Question: When I import the android project that I downloaded from the linphone repository link that is on the site:
The following is not right and also i have build issues...
'''
copyIfNotExist(R.raw.rootca, mLinphoneRootCaFile);
'''
I am a noob with makefile and NDK, i followed the instructions in the docs of linphone and managed to set up the hello_jni ... but linphone keeps eluding me.
even downloaded the mentioned ndk packages:
> download the Android ndk (>=r9d, < r10) from google and add it to your path (no symlink !!!).
I have tried ndk-r9d and ndk-r10b
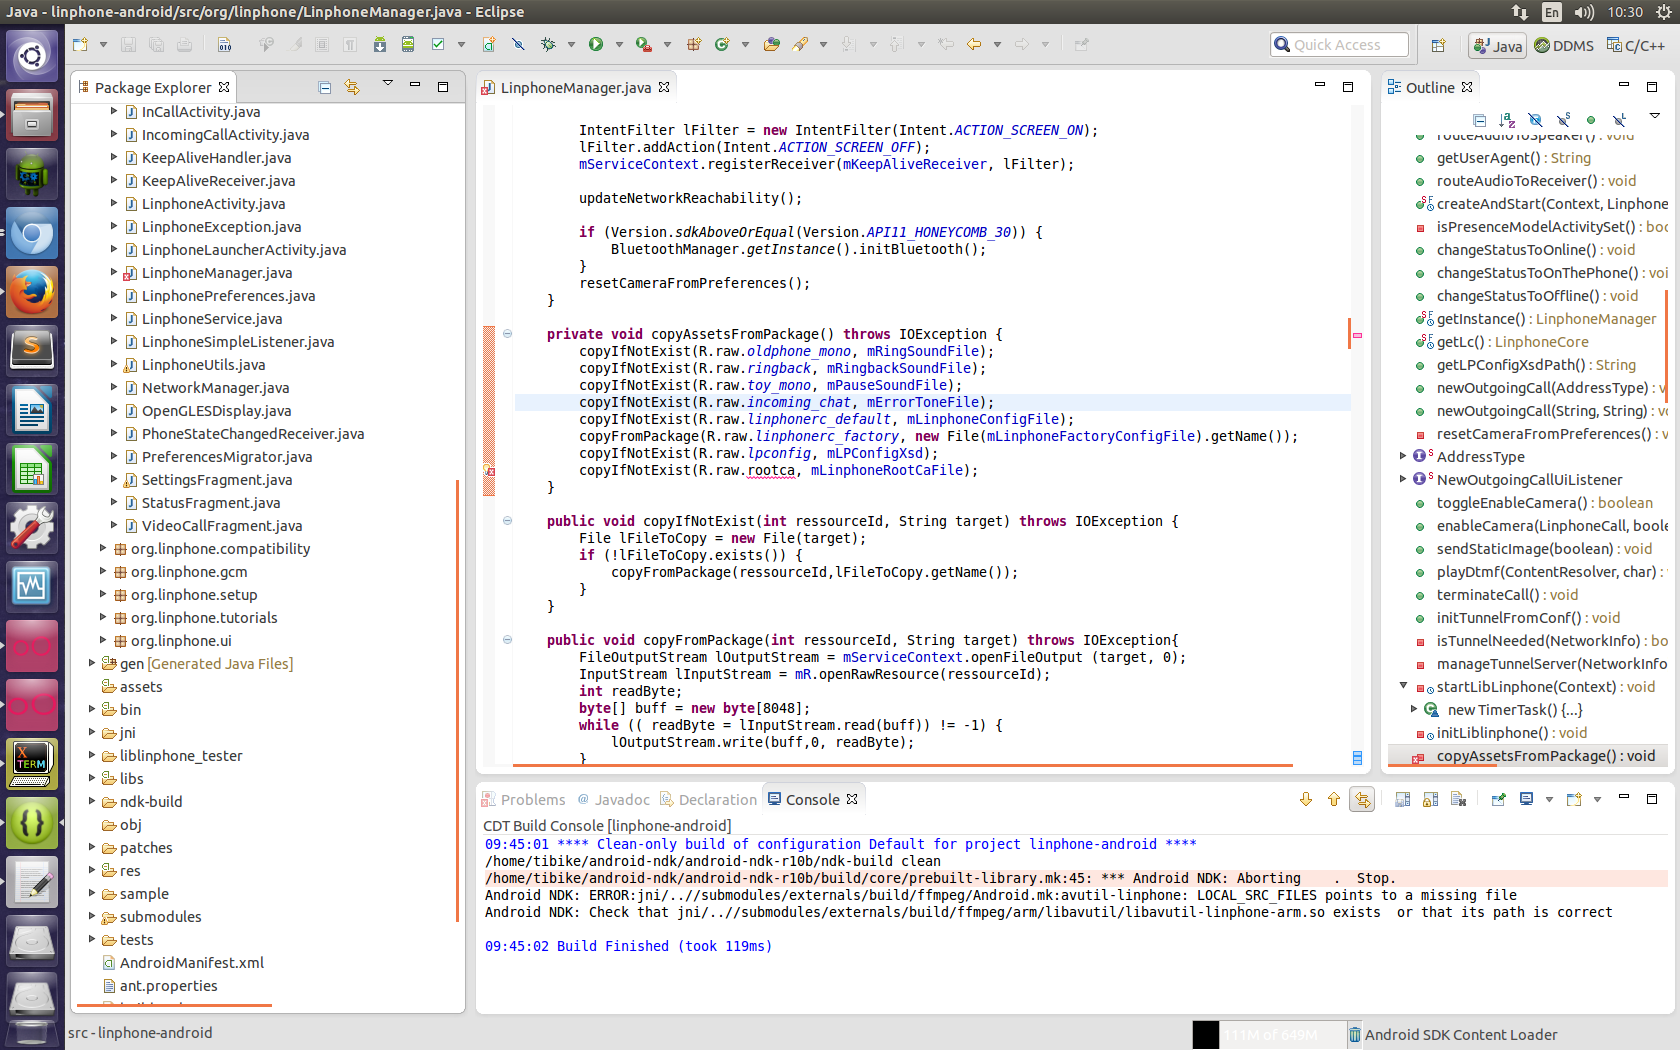
Answer: Follow this answer and you will be able to compile and import to eclipse without error.
<URL>